Question: I used "export-world" to export the state of my model. But when I import my world from "import-world", I obtain this error message (I use the time Extension):
Thanks very much for your help.
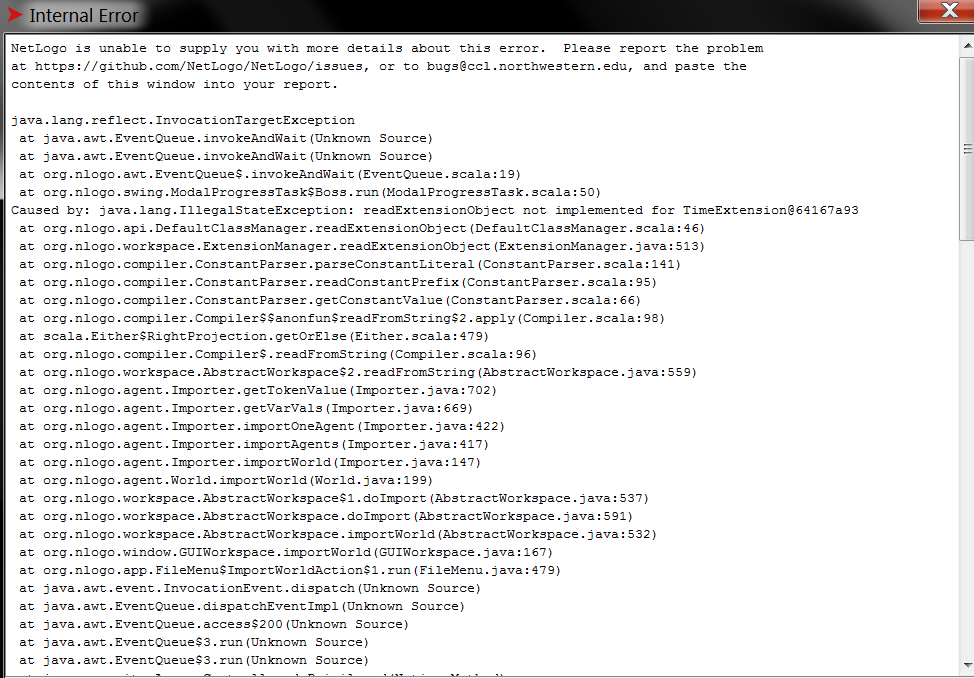
Answer: Looks like the extension you're using doesn't support 'import-world' for the custom data type(s) it defines.
It's something you'd need to take up with the extension's author, or try to hack the extension yourself.
And/or, you could you try to work around it as follows:
- - 'export-world'- 'import-world'